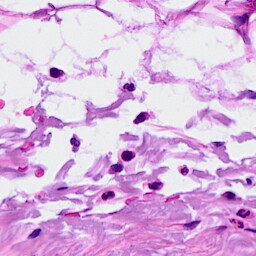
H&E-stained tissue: Breast